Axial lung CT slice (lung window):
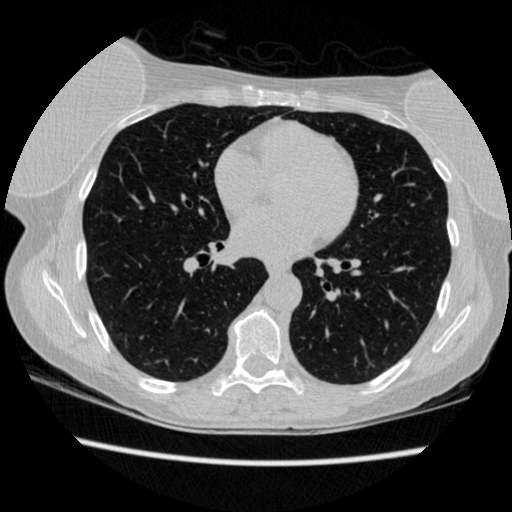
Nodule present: no